Question:
Any one know if it is possible reposition Adobe flash permission popup?
Example to align left?
I am embedding a flash object from within a smaller Iframe and the permission dialogue is out of view
Suggestions appreciated
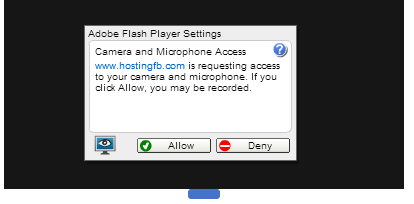
Answer: I assume the Flash SWF is larger than the iframe it's inside and the iframe has scroll bars.
I would recommend resizing the swf to fit in the iframe, then check for camera access, which will trigger the settings pop-up, and then resize the swf back.